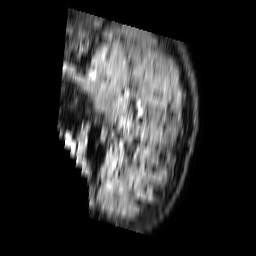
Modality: FLAIR
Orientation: sagittal
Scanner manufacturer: philips
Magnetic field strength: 3 T
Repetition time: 11 s
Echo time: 0.12 s